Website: home-depot
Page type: account-selection
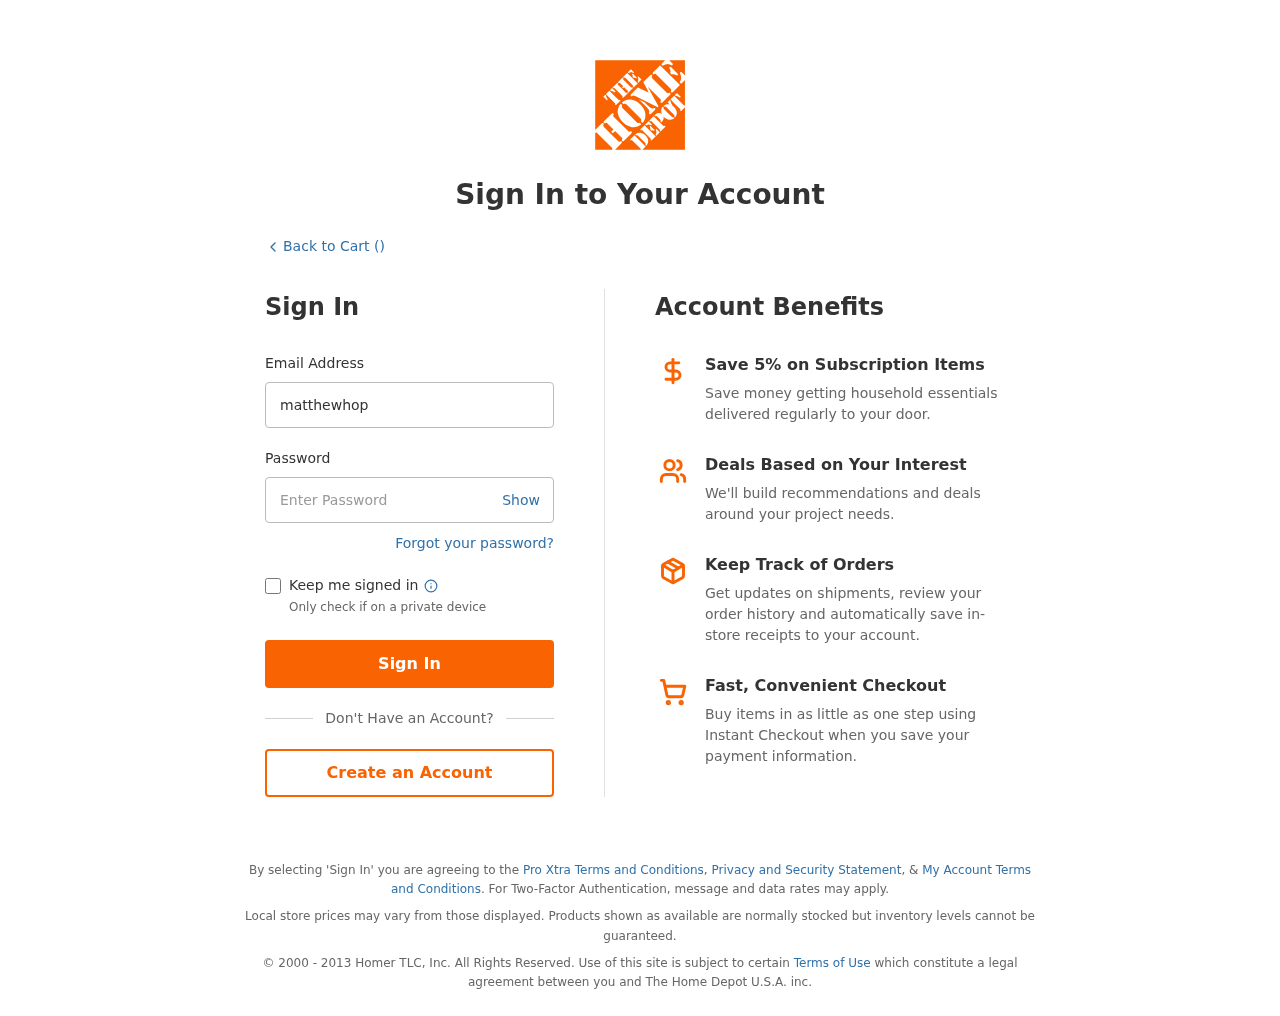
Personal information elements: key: PII_LOGIN_USERNAME
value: matthewhopkins41